Question: ### Issue description
First of all, let me start by saying that I am using for the front-end, for the back-end API, and for authentication. I have noticed that (multiple http requests are being sent out).
. I'm not sure if I'm skipping something or I'm simply ignorant on the right way to log out and sign back in using JWTs, but I've been trying to find a solution to this problem for days now with no success so I'm eager for some help.
If the user were to sign in and logs back out again more than once, . This issue persists REGARDLESS of if you use an http interceptor (NbAuthJWTInterceptor or otherwise).
If the user were to sign in and log back out again, regardless of how many times the user repeats these steps without refreshing the app.
1. The first time the user signs in everything works fine and there are no duplicate requests made to the server when you log out.
2. After you sign back in for the 2nd time and sign out for the 2nd time without refreshing the application, the 2nd sign out request you make to the server will send out a duplicate sign-out request (2 identical sign-out requests are sent to the server).
3. If the user signs in again for a 3rd time and signs back out for a 3rd time, then 3 sign-out requests will be sent to the server (a total of 3 identical requests sent out).
4. If the user were to sign in and log back out again, the sign-out request would sent be duplicated one more time and a total of 4 identical sign-out requests would be sent out. This continues indefinitely.
Here is a screenshot from my dev-tools network tab for these 4 steps (after signing-in and signing back out 4 times):

On the client side I have the file from which the sign out process is initiated:
'''
...
ngOnInit() {
// Context Menu Event Handler.
this.menuService.onItemClick().pipe(
filter(({ tag }) => tag === 'my-context-menu'),
map(({ item: { title } }) => title),
).subscribe((title) => {
// Check if the Logout menu item was clicked.
if (title == 'Log out') {
// Logout the user.
this.authService.logout('email').subscribe(() => {
// Clear the token.
this.tokenService.clear()
// Navigate to the login page.
return this.router.navigate(['/auth/login']);
});
}
if (title == 'Profile') {
return this.router.navigate(['/pages/profile/${this.user["_id"]}']);
}
});
}
...
'''
On the server side, there is the sign-out API route that returns a successful 200 response:
'''
// Asynchronous POST request to logout the user.
router.post('/sign-out', async (req, res) => {
return res.status(200).send();
});
'''
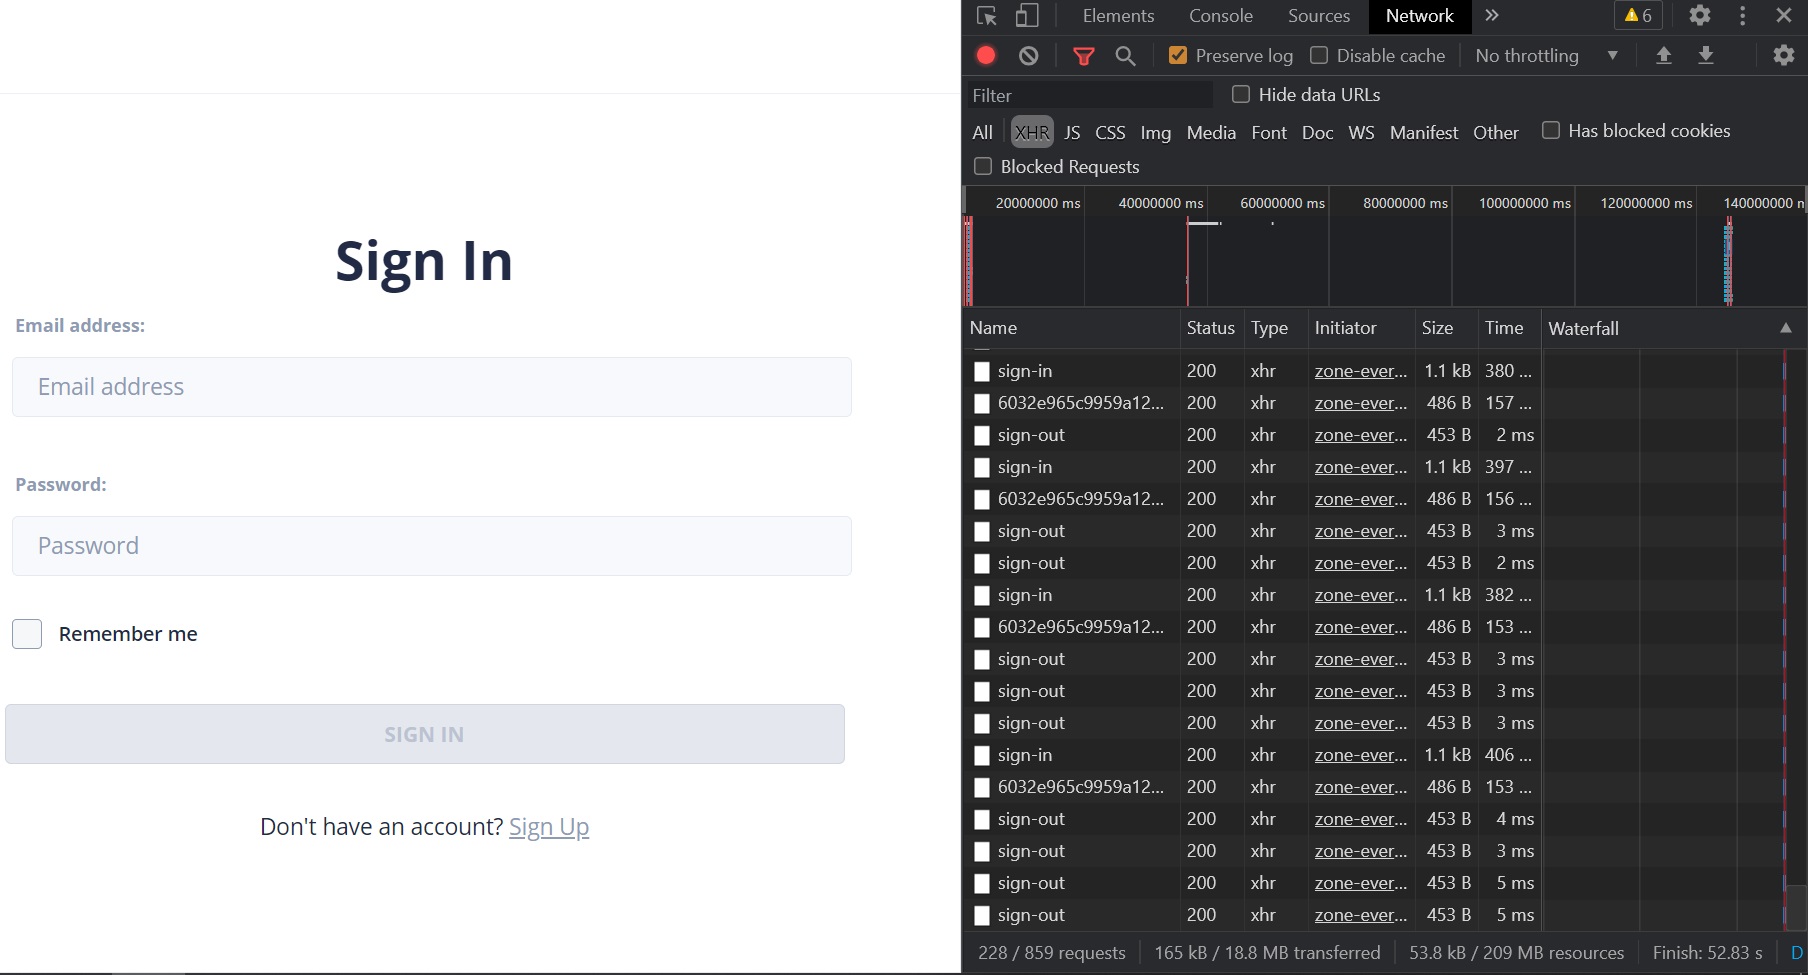
Answer: You're subscribing inside of another subscription. This causes another subscription to be made each time 'this.menuService.onItemClick()' is called.
You need to use a flattening strategy by using the proper Rxjs operator (exhaustMap, concatMap, switchMap, mergeMap).
In your case I would refactor like this (don't forget to to each subscription in )
'''
const titleChange$ = this.menuService.onItemClick()
.pipe(
filter(({ tag }) => tag === 'my-context-menu'),
map(({ item: { title } }) => title)
);
this.logOutSubscription = titleChange$.pipe(
filter((title) => title == 'Log out'),
exhaustMap((title) => this.authService.logout('email')),
tap(() => {
this.tokenService.clear()
this.router.navigate(['/auth/login']);
})
.subscribe();
this.profileNavSubscription = titleChange$
.pipe(
filter((title) => title == 'Profile'),
tap(title => {
this.router.navigate(['/pages/profile/${this.user["_id"]}'])
})
.subscribe();
'''
'